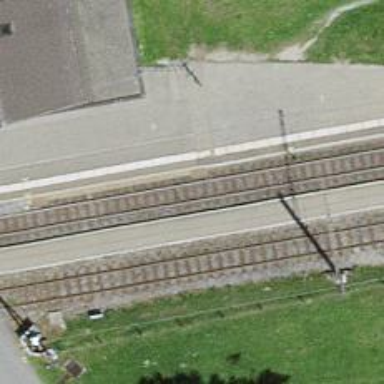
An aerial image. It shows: Stop position for public transport on the railway.